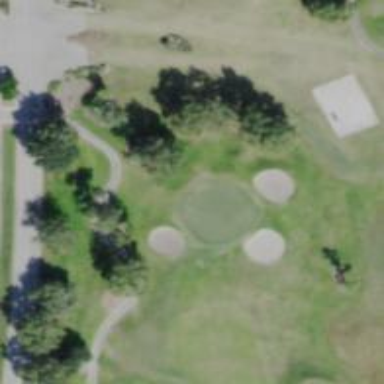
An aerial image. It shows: Golf hole.